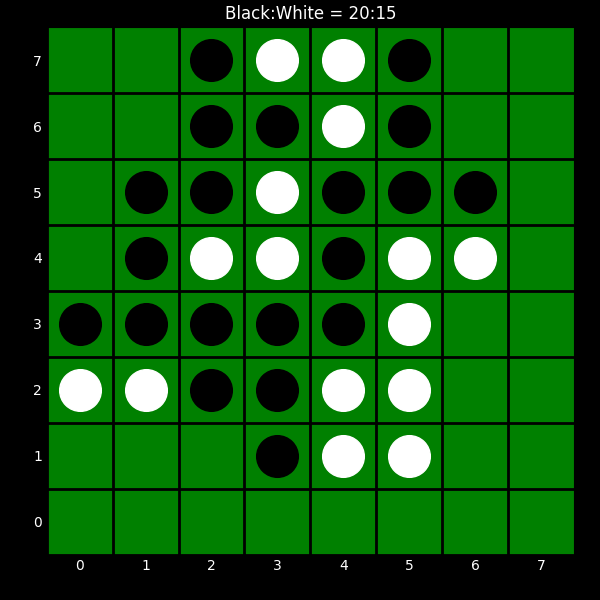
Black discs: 20
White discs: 15